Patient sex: M
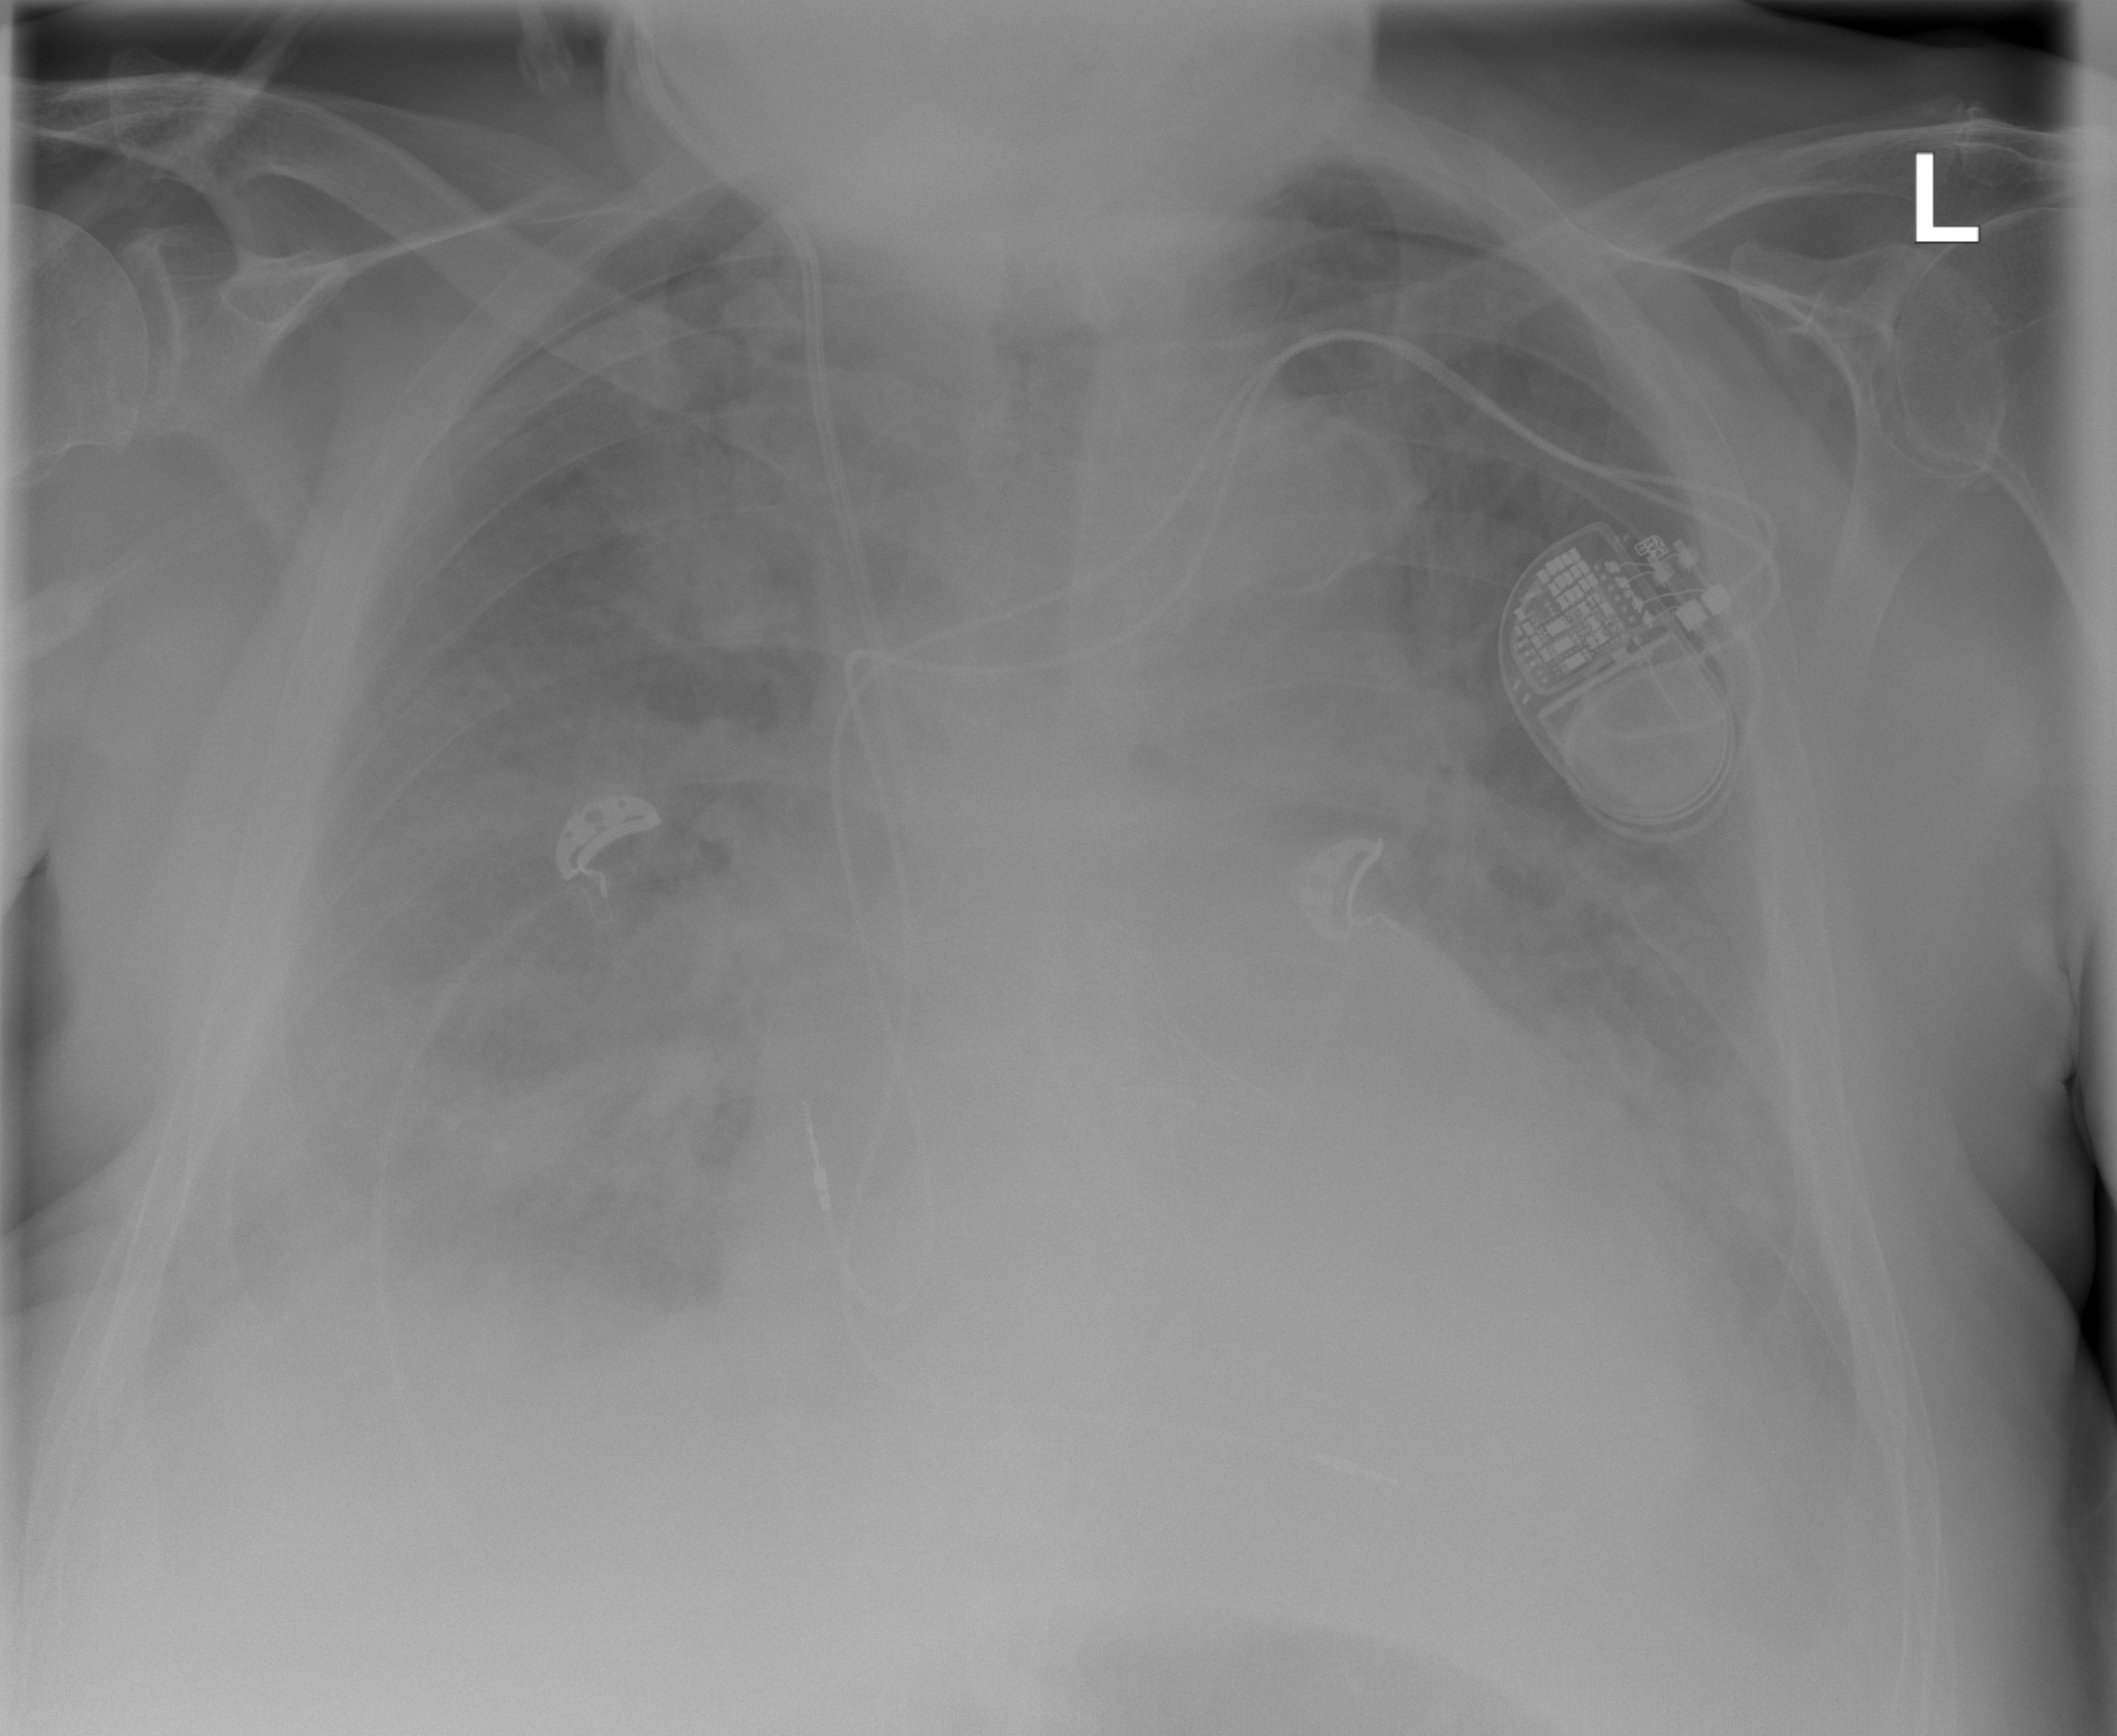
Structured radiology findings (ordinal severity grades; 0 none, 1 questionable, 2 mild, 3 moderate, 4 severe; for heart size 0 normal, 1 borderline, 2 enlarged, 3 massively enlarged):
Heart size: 3
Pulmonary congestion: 3
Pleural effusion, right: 2
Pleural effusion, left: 3
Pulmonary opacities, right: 2
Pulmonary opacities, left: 2
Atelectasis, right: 2
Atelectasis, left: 2